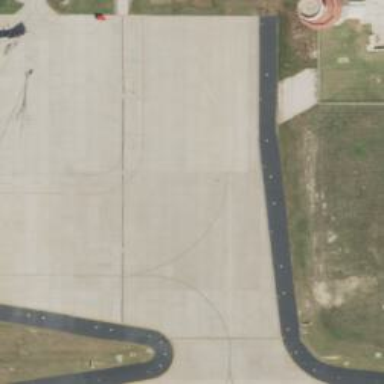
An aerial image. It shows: Image of taxiway at airport.